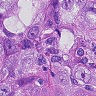
Metastatic tissue present: yes